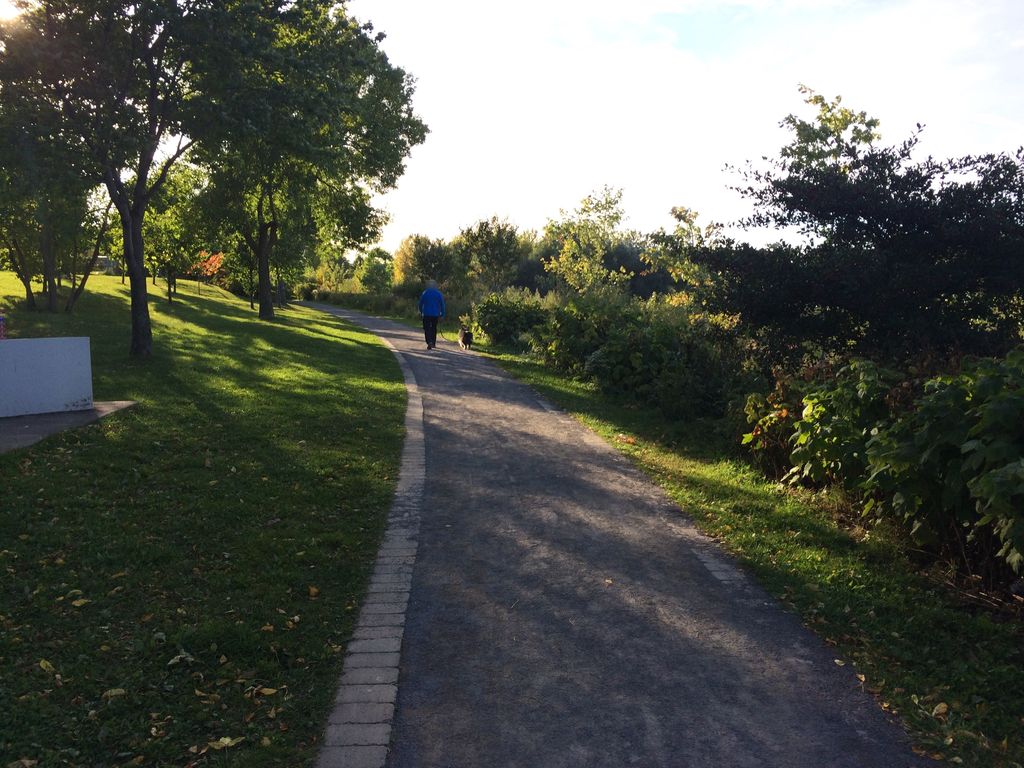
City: quebec_city